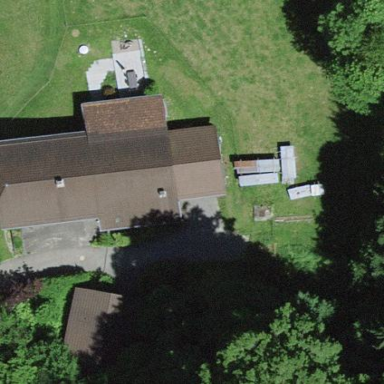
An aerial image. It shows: Farm building.